Question: I need help with some Java code. I would like to know how to notify an object that something happened. Let me explain.
I have two Person objects named "Julie" and "Matt". Julie will get a lolipop sometimes in near future, but Matt doesn't know when (neither do Julie). But Matt wants to know when Julie will get lolipop. He wants to be notified.
- -
Please see my sketch.

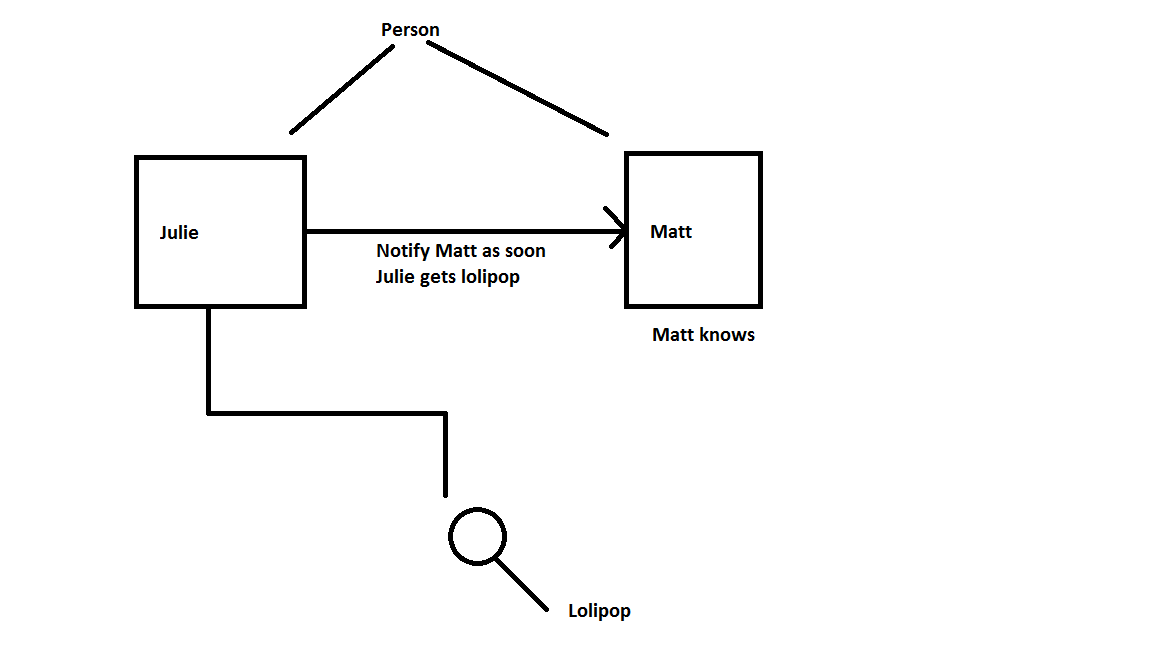
Answer: The simplest answer may be to store a reference to Matt with Julie. Then, set up Julie so that she can only "receive" the lollipop via a single gateway method, such as setLollipop(boolean b).
Within this method, you can use the reference to Matt to set a flag within Matt that shows Julie received the Lollipop, or call a method on the reference to Matt to set some action going.
The act of "registering" Matt with Julie, it seems to me, is a sort of simple "Observer" design pattern but without the use of EventListeners or the Observable interface.
If I remember my patterns correctly, having a method in Julie call Matt is a "push" and having having Matt check in with Julie is a "pull" sort of notification. But I am not booked up on patterns and may have things a bit mixed up.